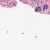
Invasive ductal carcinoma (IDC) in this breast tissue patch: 0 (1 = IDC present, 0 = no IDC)